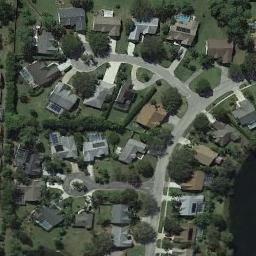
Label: dense_residential